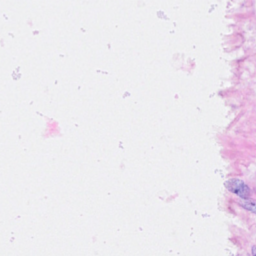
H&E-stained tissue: Breast